Question: Given a description of the three-view drawing of a solid figure, find the maximum number of small cubes that the solid figure can be composed of when the three-view constraints are met.
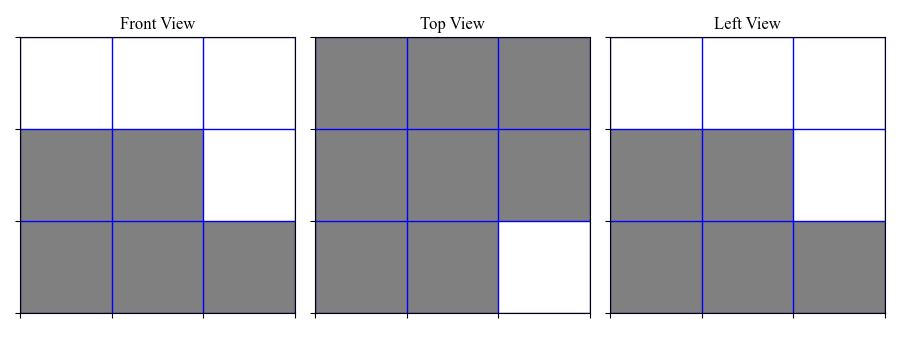
Answer: 12